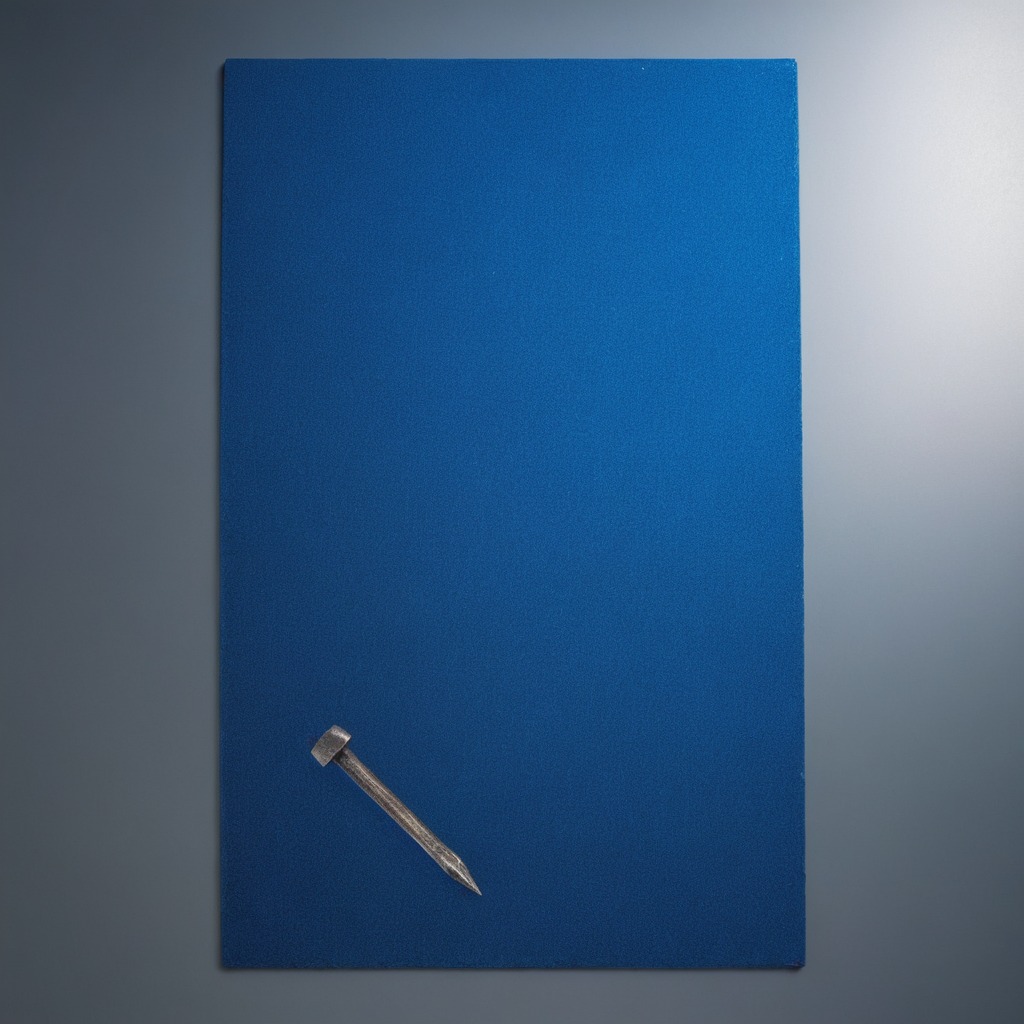
A nail is lying on a clean granite tabletop covered with a blue rubber mat inside a workshop under bright overhead lighting crisp shadows high clarity worn but beneath the mat